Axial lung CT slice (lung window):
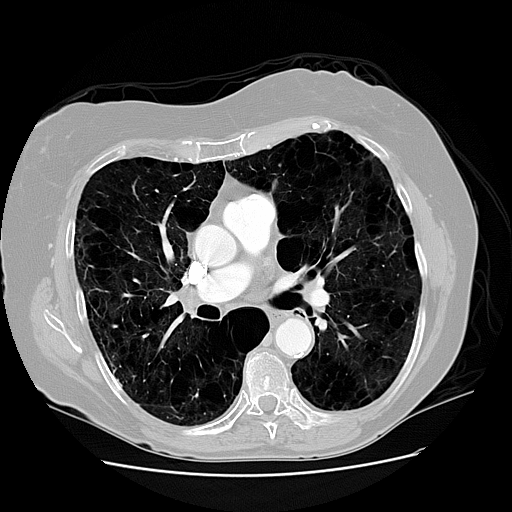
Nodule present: no